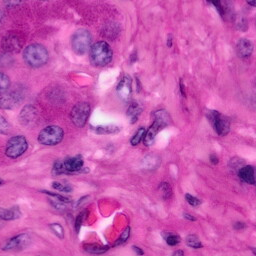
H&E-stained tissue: Pancreatic